Question: I'm trying to add a button to the group view of a expandable list view. When I tried the below code it didn't work (this code has a textview, textview and button both didn't work), it crashed and I have uploaded the exception as well. I have shown the crashing point in the code below.
Can anyone tell me whats the mistake I have made or the change I need to make in my adapter,
'''
@Override
public View getGroupView(int groupPosition, boolean isExpanded,
View convertView, ViewGroup parent) {
View v = convertView;
if (v == null) {
LayoutInflater inflater = (LayoutInflater) _context
.getSystemService(Context.LAYOUT_INFLATER_SERVICE);
v = inflater.inflate(R.layout.cart_list_group, parent, false);
}
TextView groupName = (TextView) v.findViewById(R.id.lblListHeader);
TextView groupQty = (TextView) v.findViewById(R.id.lbl_qty);
TextView groupSubtotal = (TextView) v.findViewById(R.id.lblsubtotal);
Product cat = _cartList.get(groupPosition);
groupName.setText(cat.description);
groupQty.setText(String.valueOf(cat.quantity));
groupSubtotal.setText(Double.toString(cat.subTotal));
TextView editTv = (TextView) convertView.findViewById(R.id.lblsubtotccal); //crashes here
editTv.setOnClickListener(new View.OnClickListener() {
@Override
public void onClick(View view) {
Intent next = new Intent(_context, ActivityCustomize.class);
_context.startActivity(next);
((Activity) _context).overridePendingTransition(
R.anim.slide_in_right, R.anim.slide_out_left);
}
});
return v;
}
'''
Screen shot

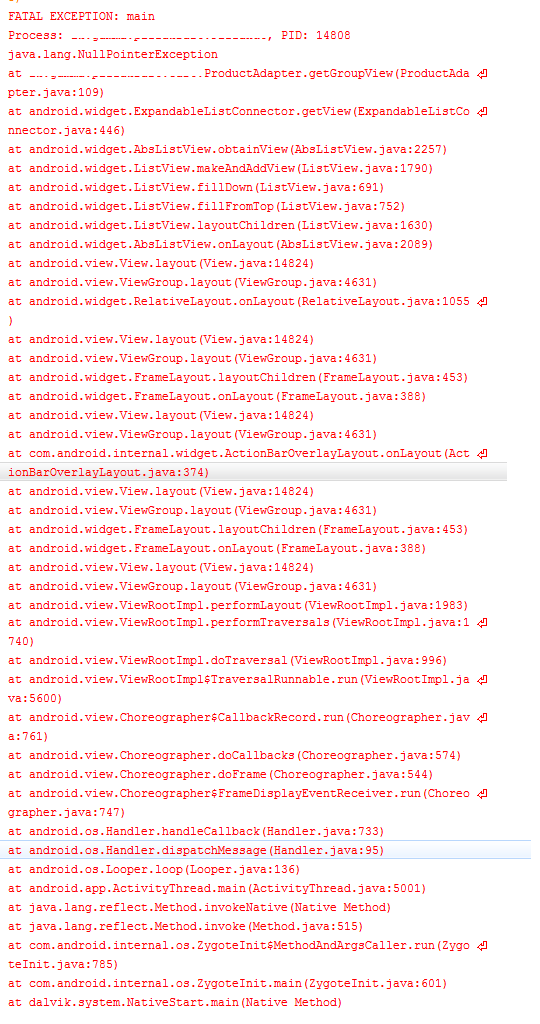
Answer: Use 'v' for accessing all view's from 'cart_list_group' layout. currently using 'convertView' which i causing issue due to 'null':
'''
TextView editTv = (TextView) v.findViewById(R.id.lblsubtotccal);
'''